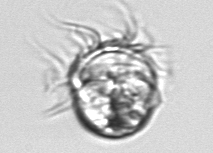
Label: Leegaardiella_ovalis